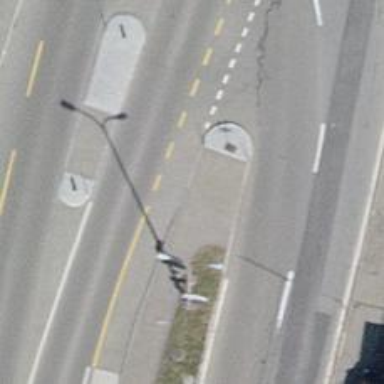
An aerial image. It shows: Kerb barrier.